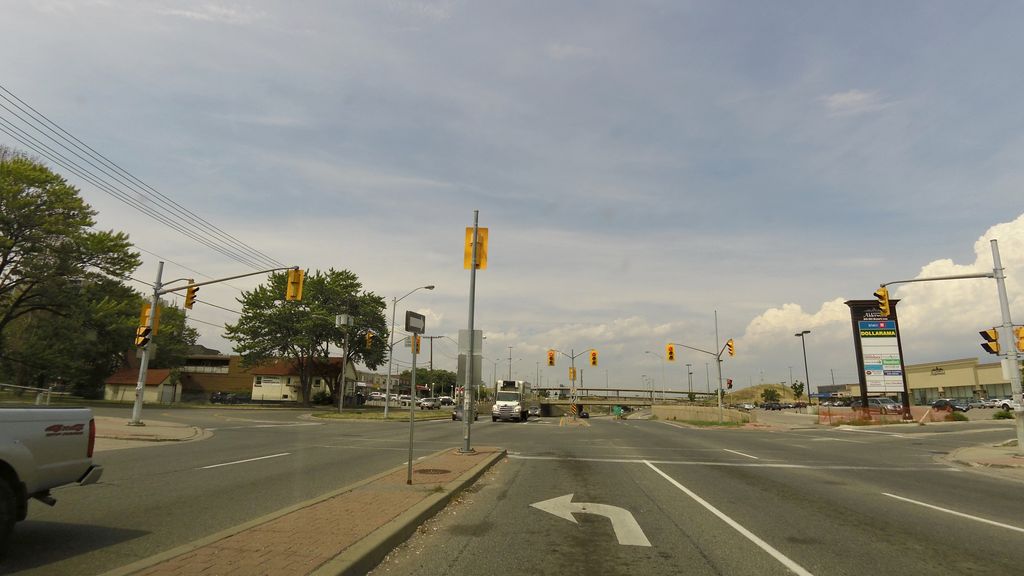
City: toronto